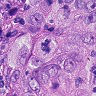
Metastatic tissue present: yes